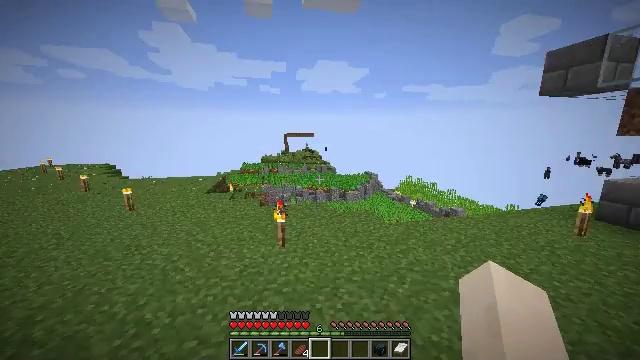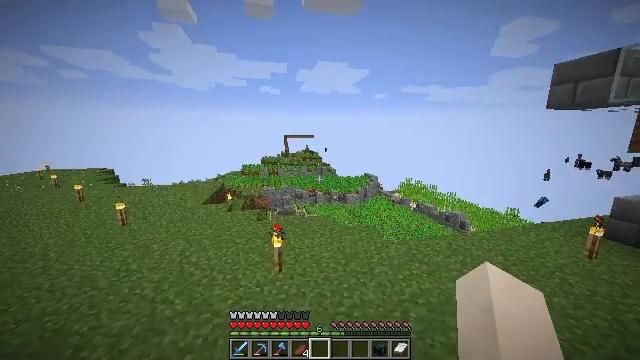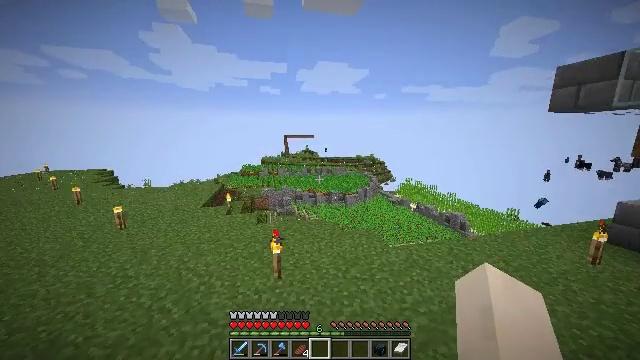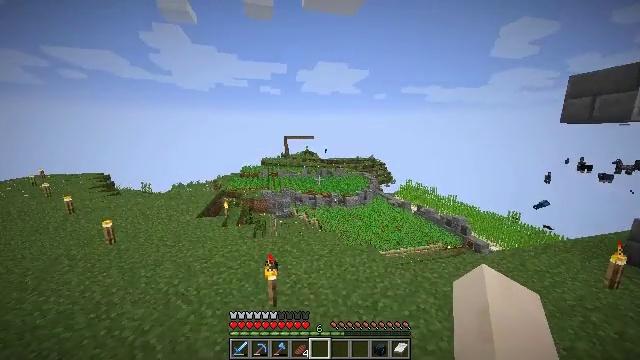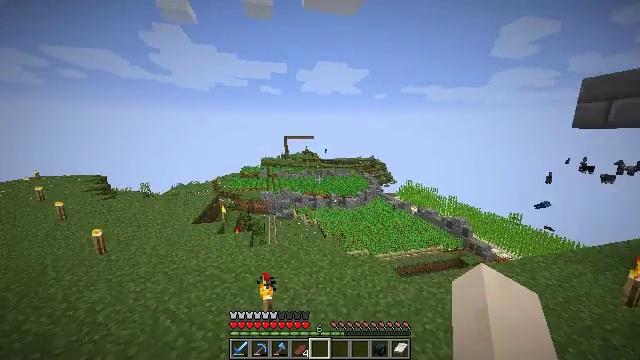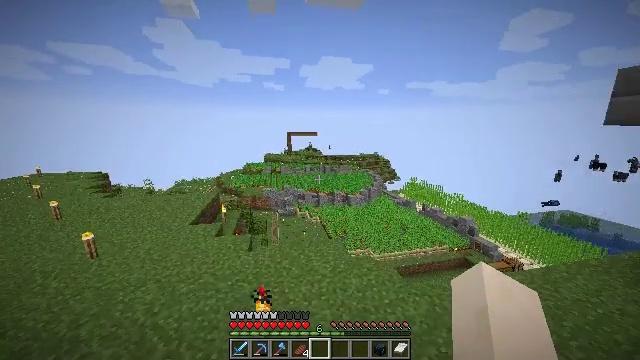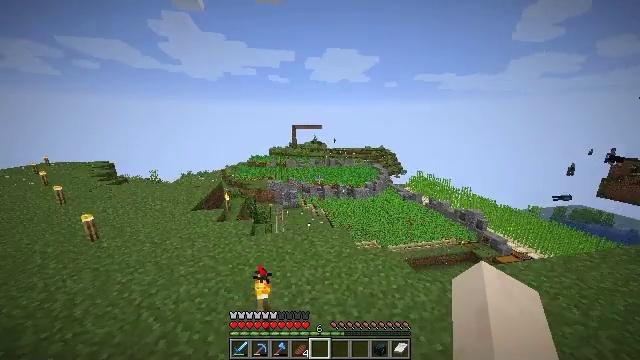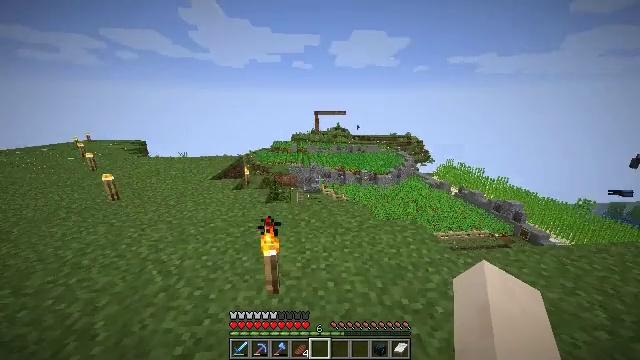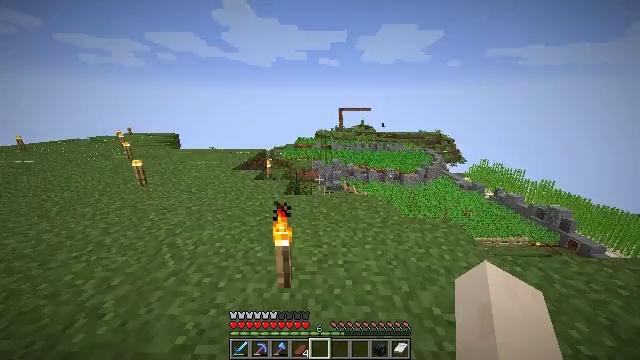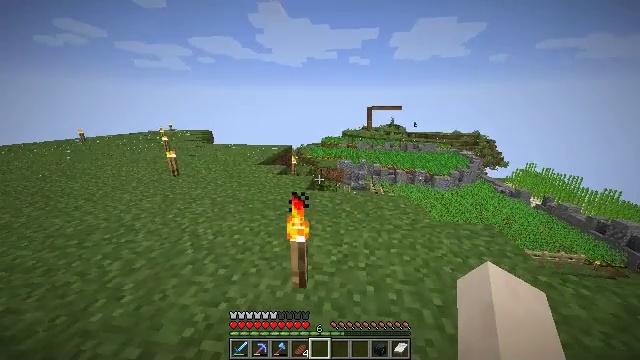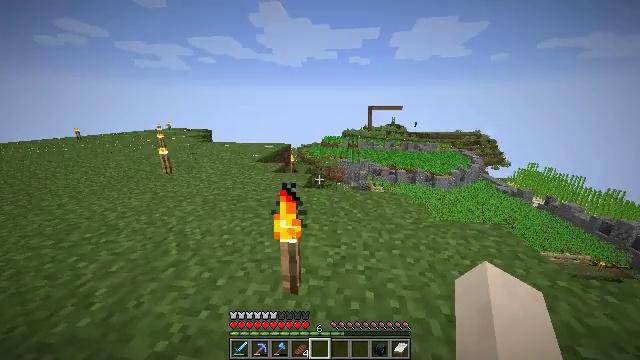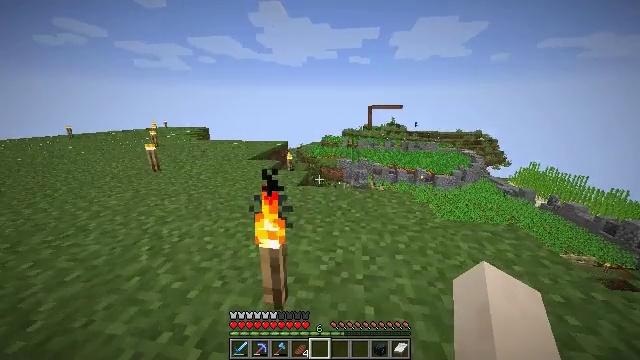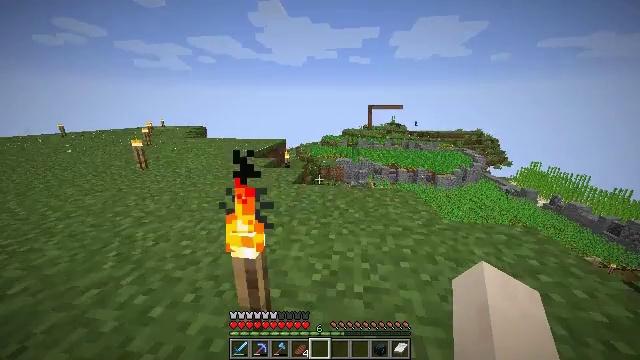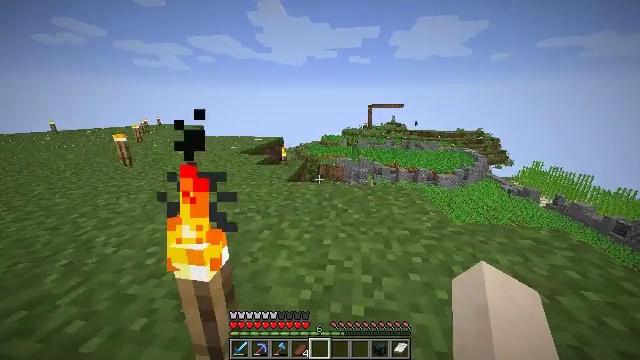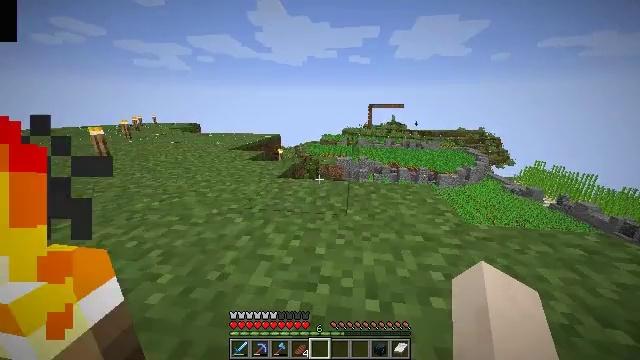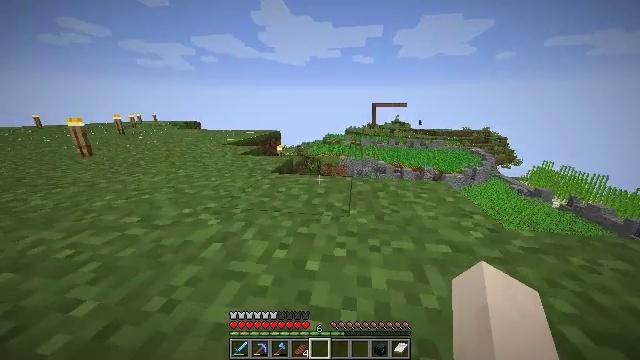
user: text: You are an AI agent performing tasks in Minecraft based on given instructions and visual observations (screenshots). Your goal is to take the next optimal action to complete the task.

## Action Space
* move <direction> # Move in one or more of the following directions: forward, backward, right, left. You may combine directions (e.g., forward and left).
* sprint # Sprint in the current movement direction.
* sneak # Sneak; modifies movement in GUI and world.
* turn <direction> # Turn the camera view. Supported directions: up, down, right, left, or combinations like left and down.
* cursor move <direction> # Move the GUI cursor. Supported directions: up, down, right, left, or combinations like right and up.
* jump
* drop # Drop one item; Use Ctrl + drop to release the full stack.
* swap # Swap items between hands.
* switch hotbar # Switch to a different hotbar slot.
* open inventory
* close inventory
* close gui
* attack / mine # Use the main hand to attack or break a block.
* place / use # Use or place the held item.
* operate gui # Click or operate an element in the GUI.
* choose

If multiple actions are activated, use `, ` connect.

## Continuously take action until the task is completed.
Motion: motion action
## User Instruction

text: Gather birch log for crafting.
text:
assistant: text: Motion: move forward, sprint, jump
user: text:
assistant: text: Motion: move forward, sprint, jump
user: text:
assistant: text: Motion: move forward, sprint, jump
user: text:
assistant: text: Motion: move forward, sprint
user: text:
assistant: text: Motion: move forward, sprint, turn down, jump
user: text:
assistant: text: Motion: move forward and move left, sprint, turn left and down, jump
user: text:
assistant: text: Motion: move forward and move left, sprint, turn left and down, jump
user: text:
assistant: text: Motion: move forward and move left, sprint, turn left, jump
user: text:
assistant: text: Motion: move forward and move left, sprint, turn left, jump
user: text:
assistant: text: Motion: move forward and move left, sprint, jump
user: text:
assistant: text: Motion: move forward and move left, sprint, jump
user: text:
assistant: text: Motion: move forward, sprint, jump
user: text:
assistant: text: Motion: move forward, sprint, jump
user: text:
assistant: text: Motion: move forward, sprint
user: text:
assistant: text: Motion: move forward, sprint
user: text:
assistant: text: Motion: move forward, sprint, turn left
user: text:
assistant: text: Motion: move forward, sprint, turn left
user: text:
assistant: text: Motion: move forward and move left, sprint, turn left
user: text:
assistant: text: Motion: move forward and move left, sprint
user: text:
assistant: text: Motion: move forward and move left, sprint
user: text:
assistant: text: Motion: move forward and move left, sprint
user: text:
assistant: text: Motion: move forward and move left, sprint
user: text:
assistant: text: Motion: move forward and move left, sprint
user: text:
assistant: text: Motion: move forward and move left, sprint, jump
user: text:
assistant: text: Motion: move forward, sprint, jump
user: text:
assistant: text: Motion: move forward, sprint, jump
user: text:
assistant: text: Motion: move forward, sprint, jump
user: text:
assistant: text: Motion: move forward, sprint, jump
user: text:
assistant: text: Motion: move forward, sprint, jump
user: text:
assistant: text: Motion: move forward, sprint, jump